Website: macys
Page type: billing-address
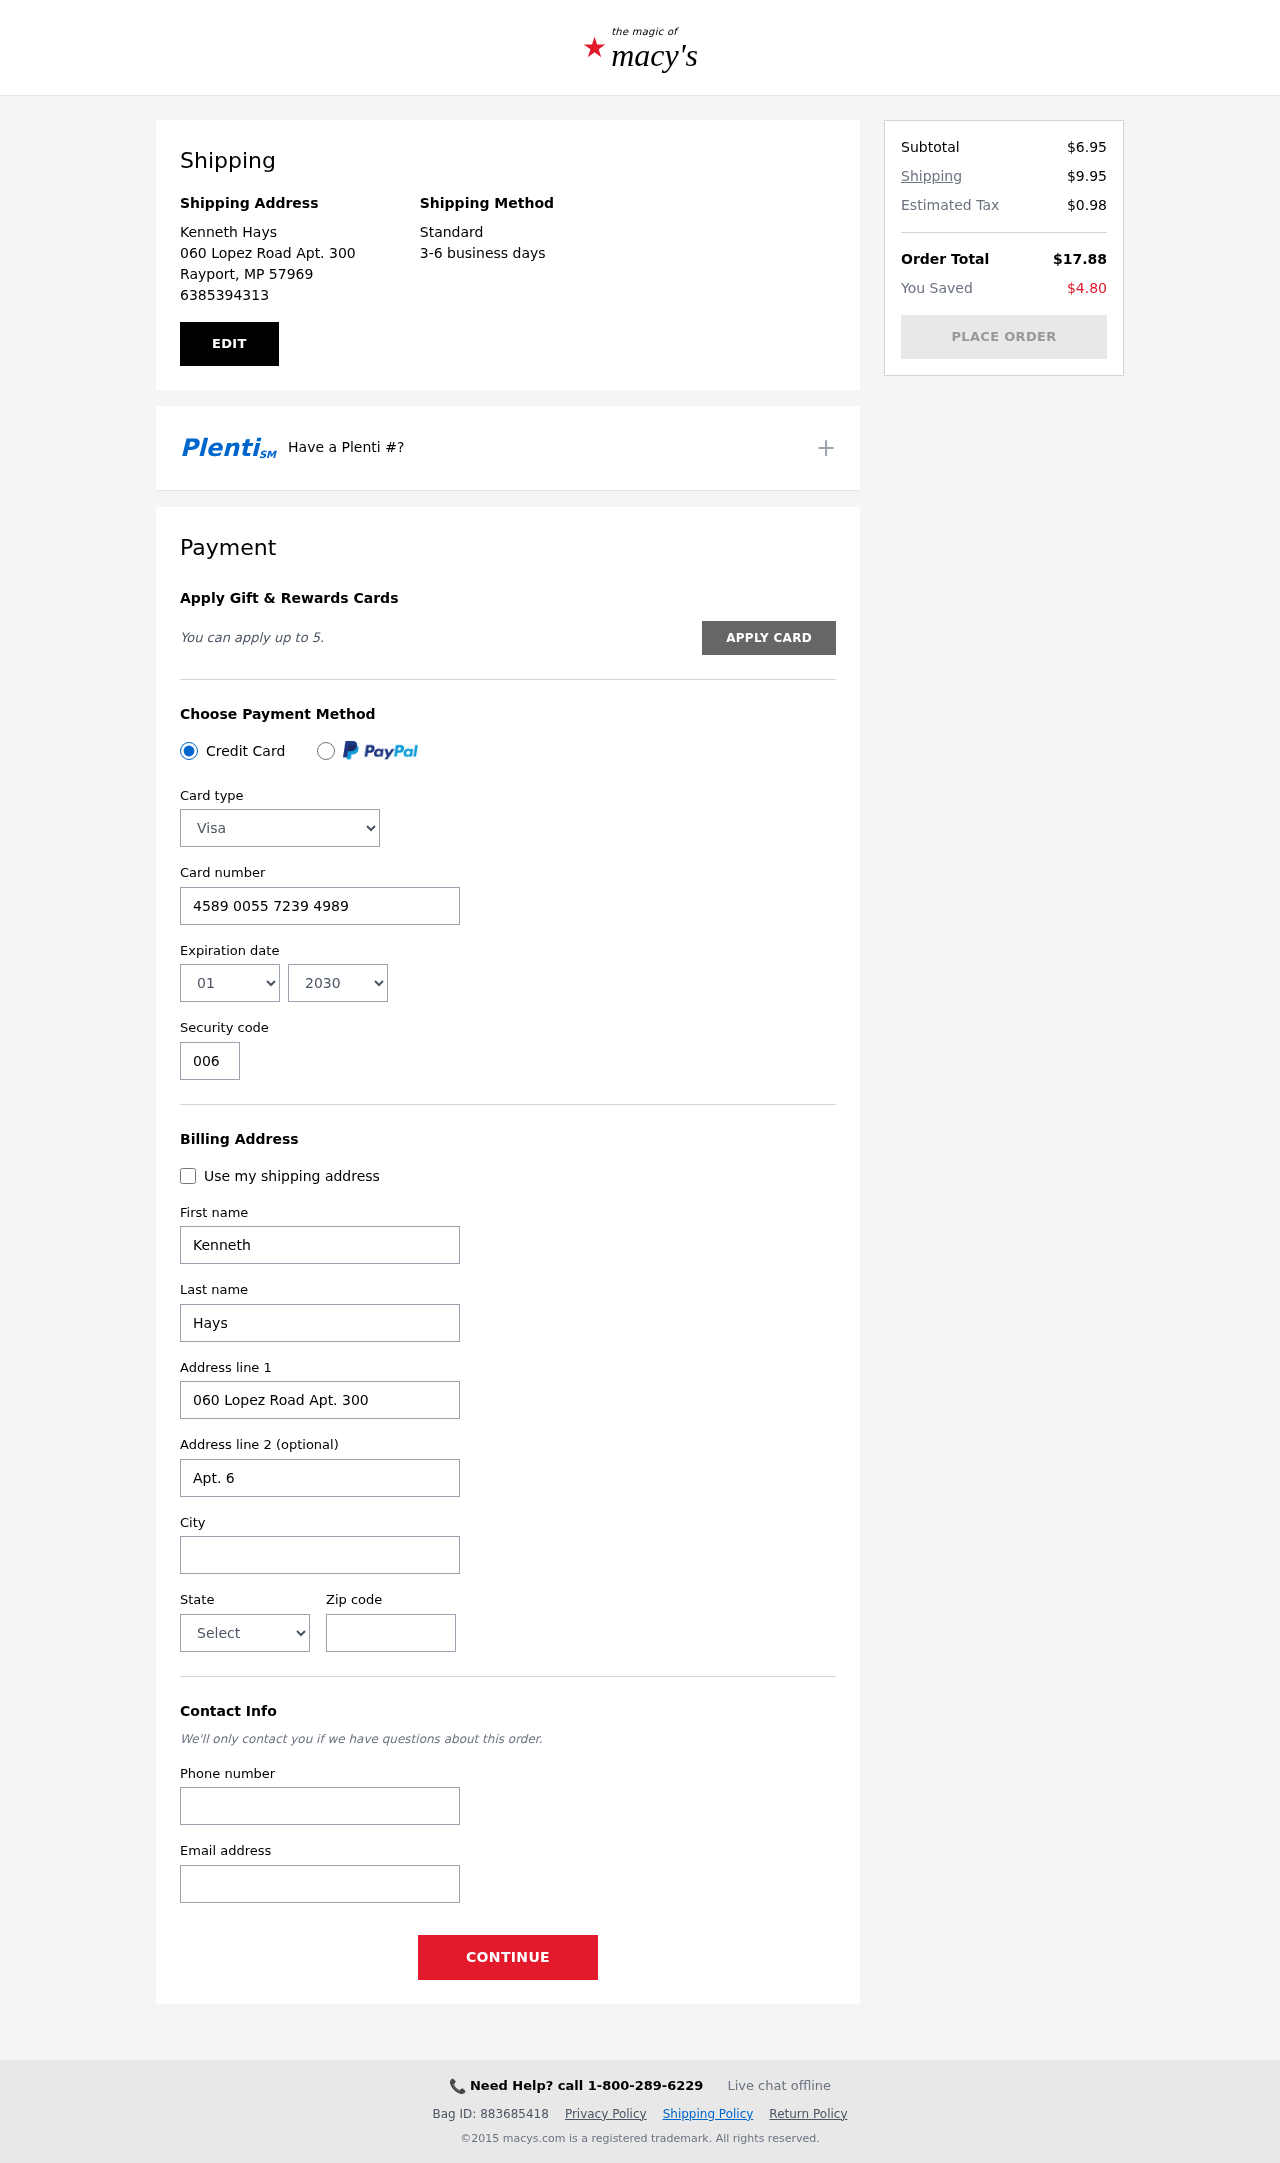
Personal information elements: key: PII_CARD_CVV
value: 006
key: PII_CARD_EXPIRY_MONTH
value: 01
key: PII_CARD_EXPIRY_YEAR
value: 30
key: PII_CARD_NUMBER
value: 4589 0055 7239 4989
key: PII_CARD_TYPE
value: Visa
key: PII_CITY
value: Rayport
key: PII_CITY_STATE_ZIP
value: Rayport, MP 57969
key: PII_EMAIL
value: khays@yahoo.com
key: PII_FIRSTNAME
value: Kenneth
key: PII_FULLNAME
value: Kenneth Hays
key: PII_LASTNAME
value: Hays
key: PII_PHONE
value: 6385394313
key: PII_POSTCODE
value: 57969
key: PII_STATE
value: MP
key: PII_STREET
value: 060 Lopez Road Apt. 300
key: PII_STREET2
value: Apt. 644
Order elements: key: ORDER_SUBTOTAL
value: $6.95
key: ORDER_SHIPPING_COST
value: $9.95
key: ORDER_TAX
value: $0.98
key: ORDER_TOTAL
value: $17.88
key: ORDER_SAVINGS
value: $4.80